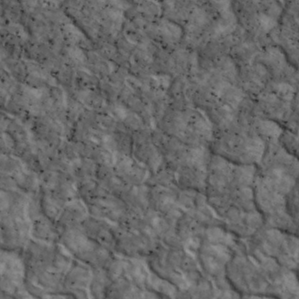
Label: non_frost